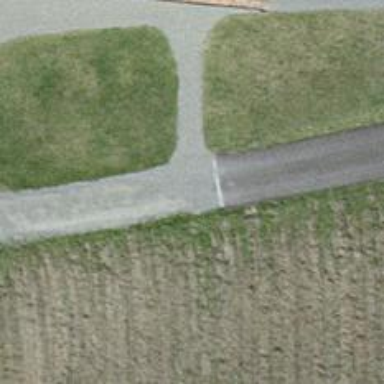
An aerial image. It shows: Asphalt footway.